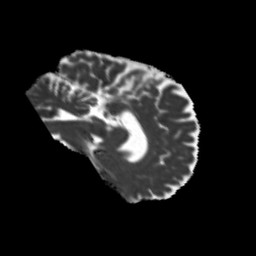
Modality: MD
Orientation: sagittal
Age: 49
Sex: male
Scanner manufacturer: siemens
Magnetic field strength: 3 T
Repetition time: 5.25 s
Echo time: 0.08 s